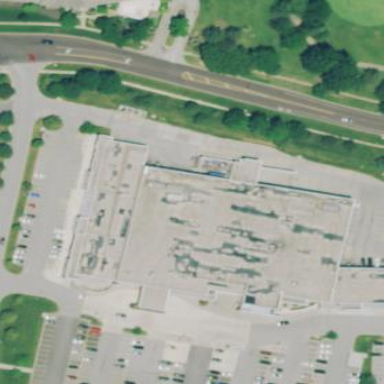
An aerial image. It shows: Retail building housing supermarket.